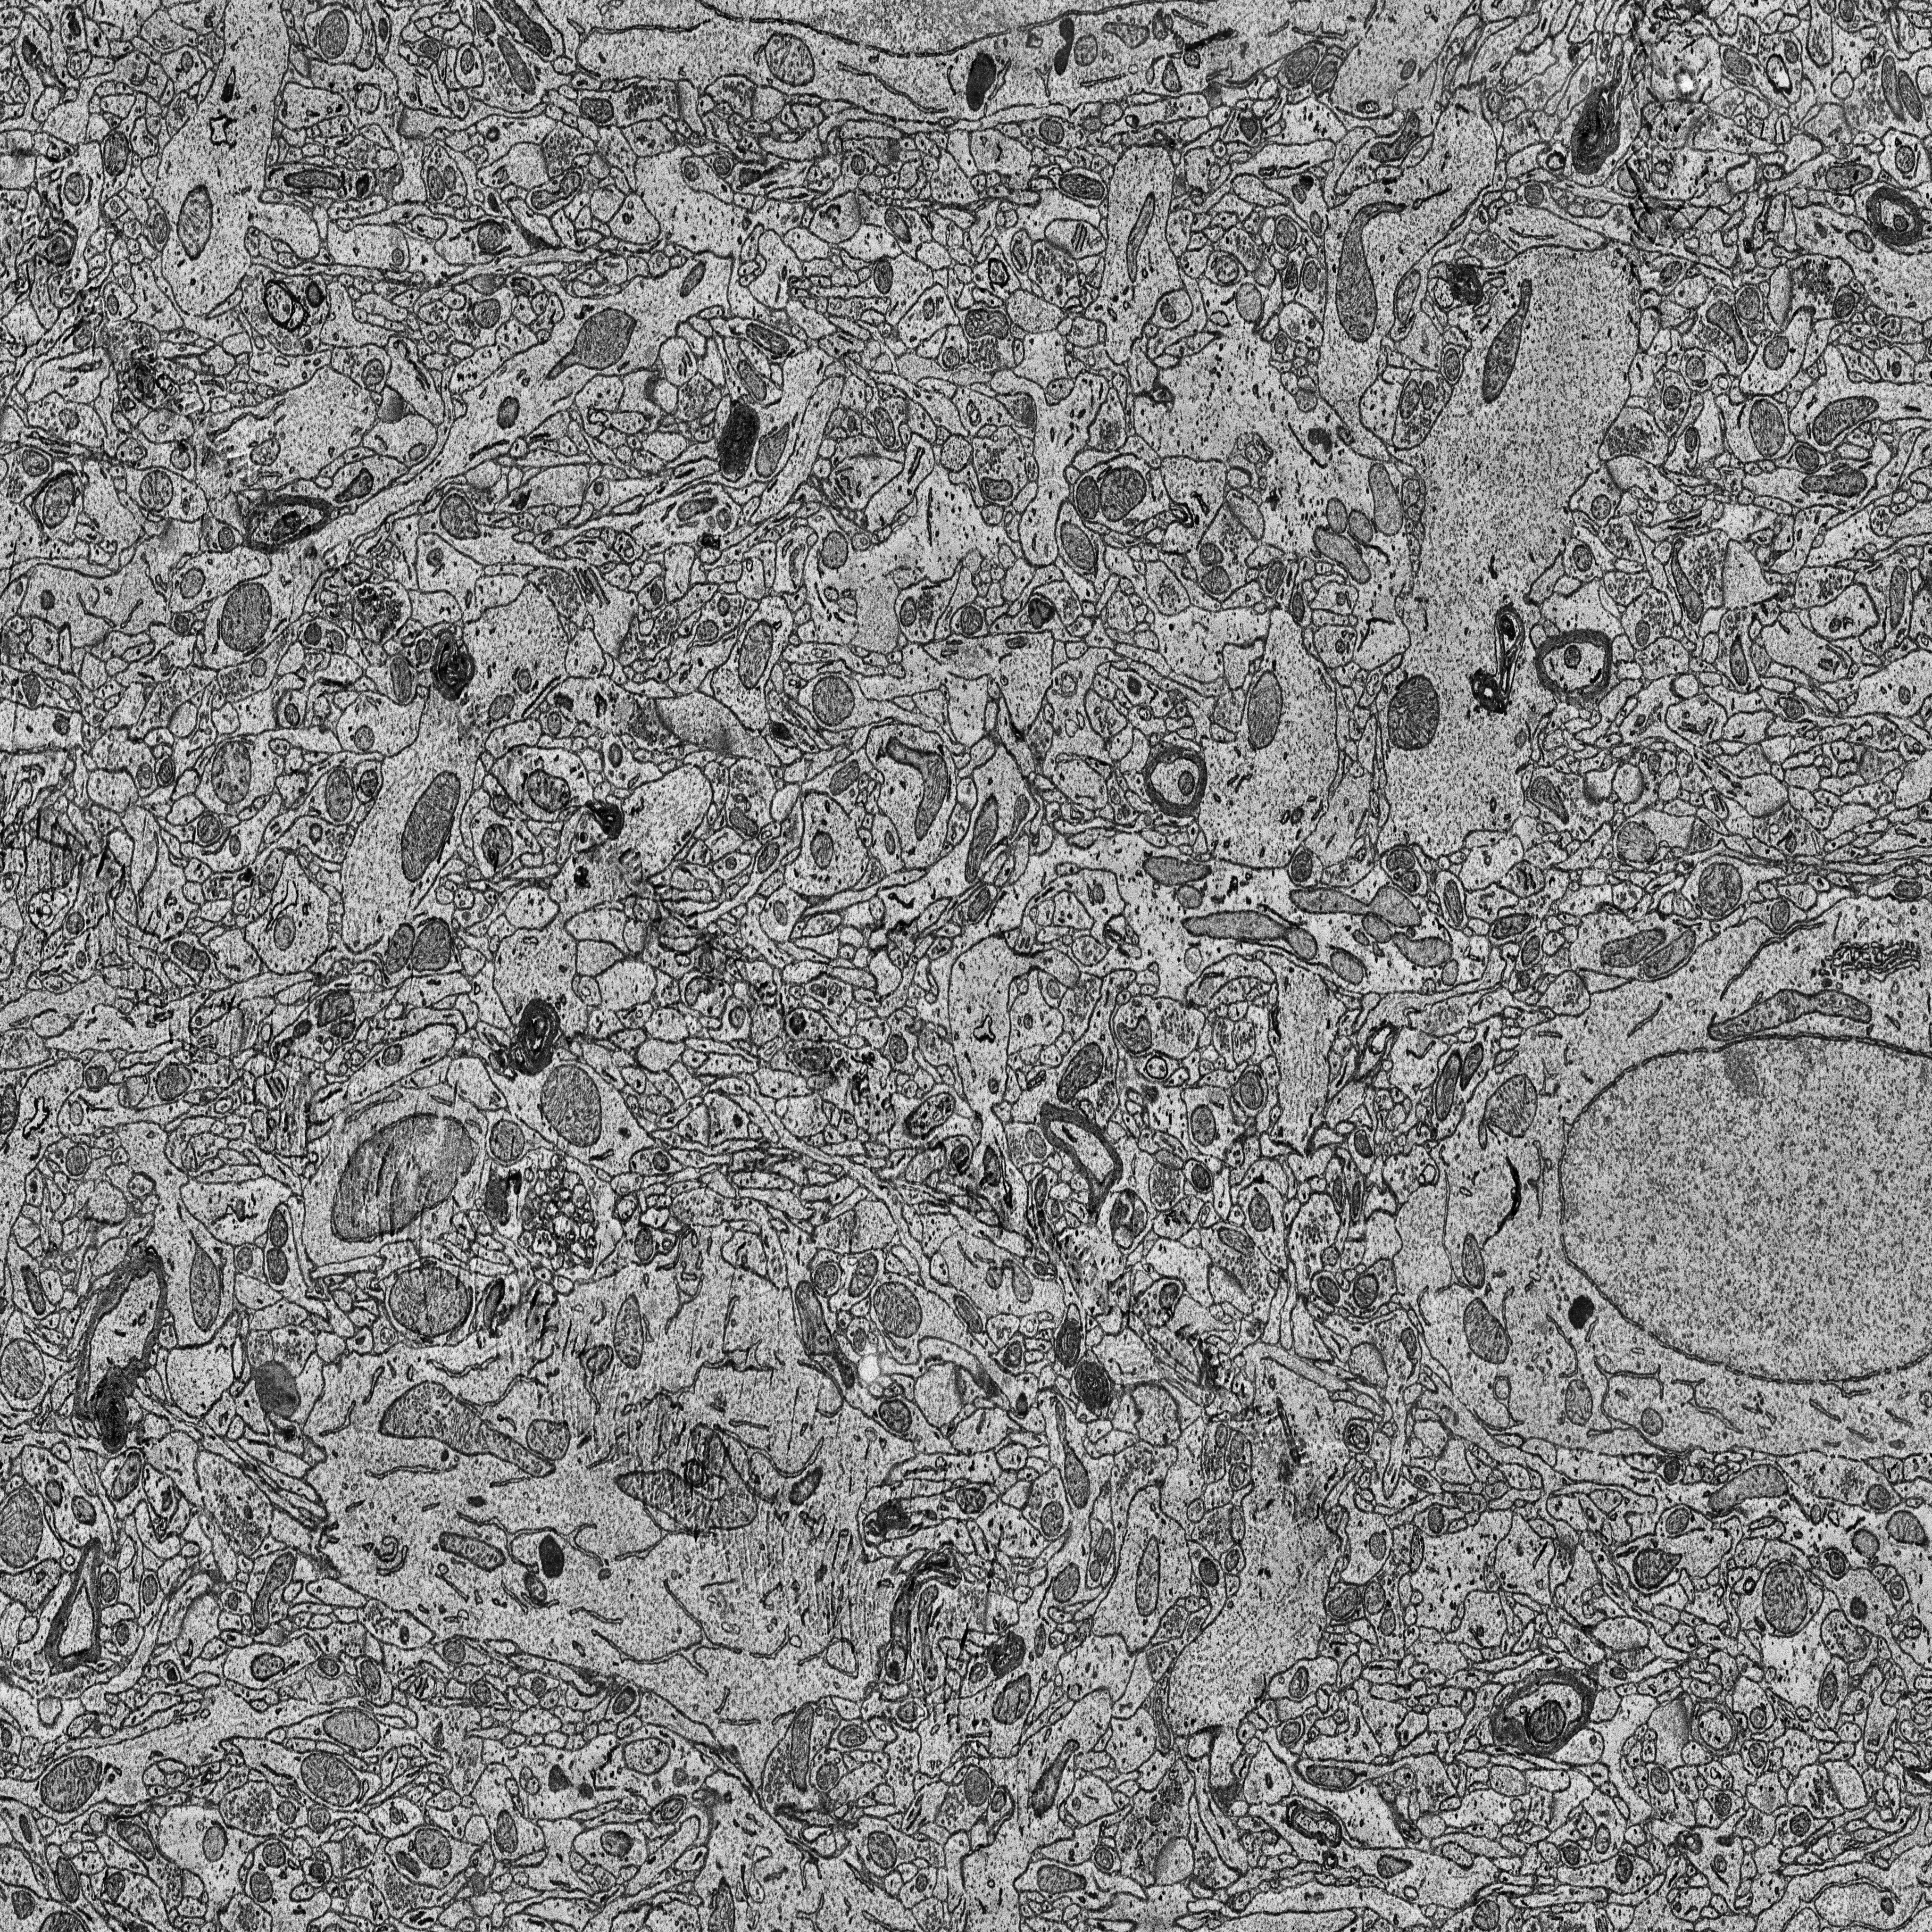
Electron microscopy slice of rat cortex tissue
Slice depth (z): 164
Mitochondria instances in slice: 409